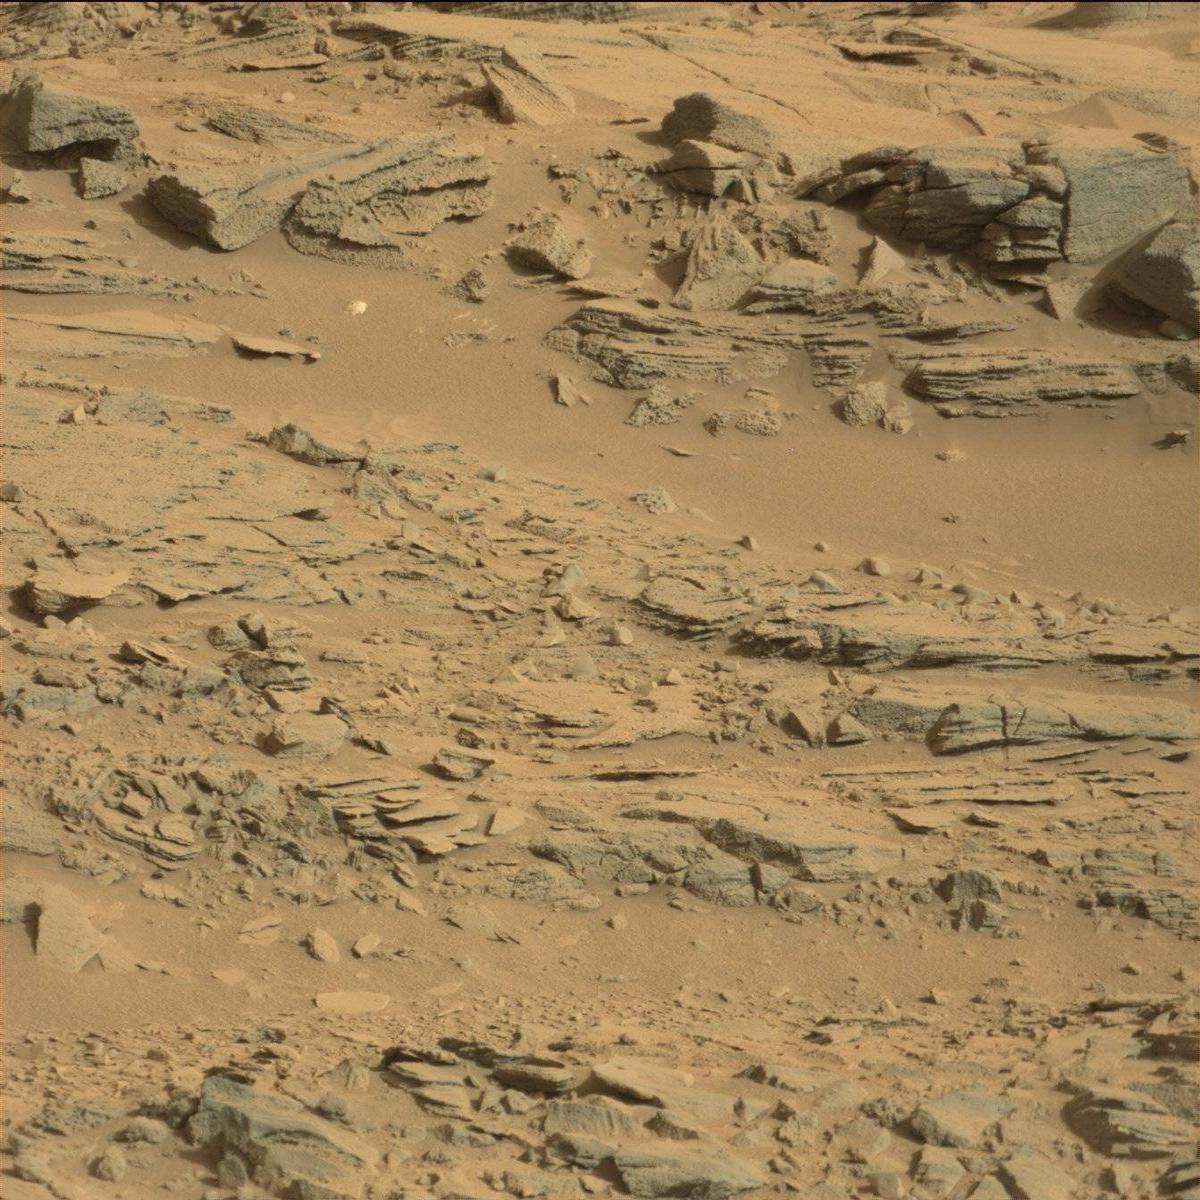
Terrain classes present: Bedrock, Sand / Soil